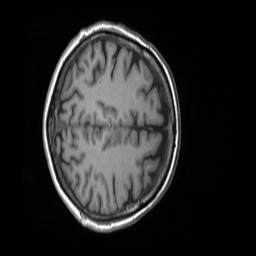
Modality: T1w
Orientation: axial
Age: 68
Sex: female
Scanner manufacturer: siemens
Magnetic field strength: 3 T
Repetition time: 1.55 s
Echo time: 0.00234 s